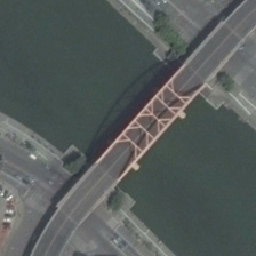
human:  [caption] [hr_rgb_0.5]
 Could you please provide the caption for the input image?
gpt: The bridge has orange iron frames across the dark green sea.

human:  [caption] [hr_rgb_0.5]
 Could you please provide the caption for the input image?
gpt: The bridge over the river is a simple steel structure.

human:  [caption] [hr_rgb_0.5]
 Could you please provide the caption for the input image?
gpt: On the bridge across the dark green sea, there is an orange iron frame.

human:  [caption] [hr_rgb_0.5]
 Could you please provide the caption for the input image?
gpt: The bridge across the river is a simple steel structure.

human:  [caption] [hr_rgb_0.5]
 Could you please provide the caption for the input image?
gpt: The dark green sea bridge has an orange iron frame.